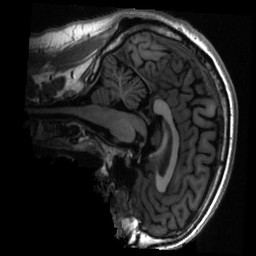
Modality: T1w
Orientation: sagittal